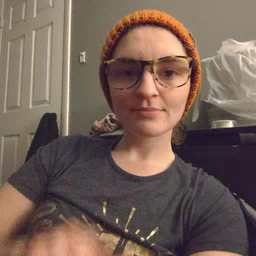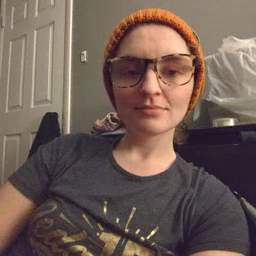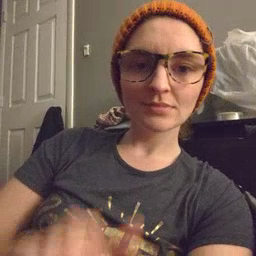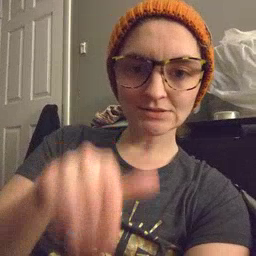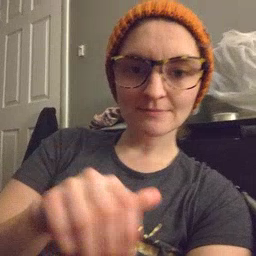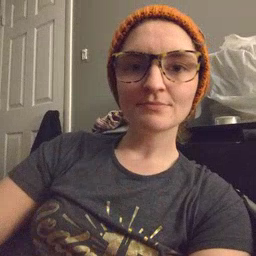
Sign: night